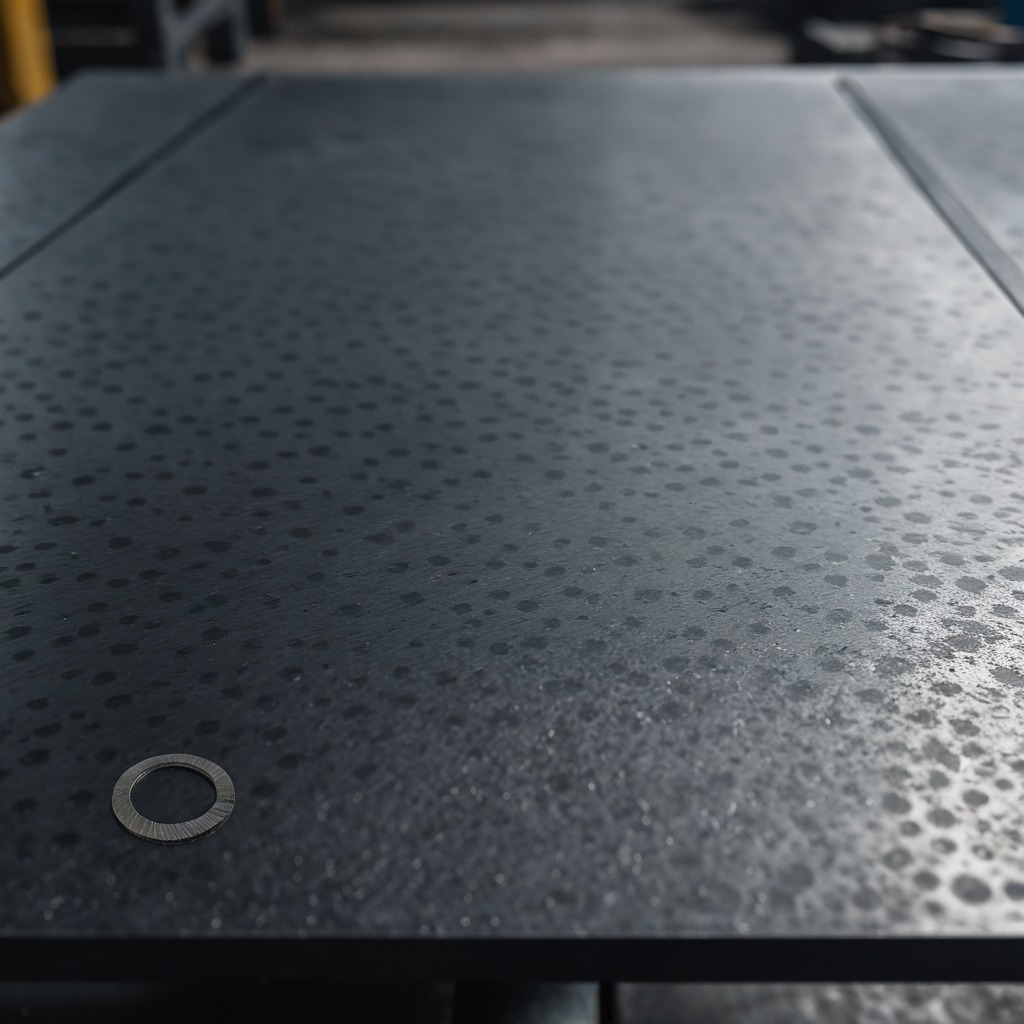
A flat metal washer lies on a cold steel table in a mining workshop.